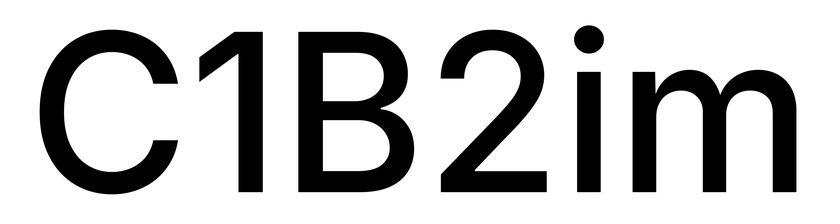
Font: Inter_Medium